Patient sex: M
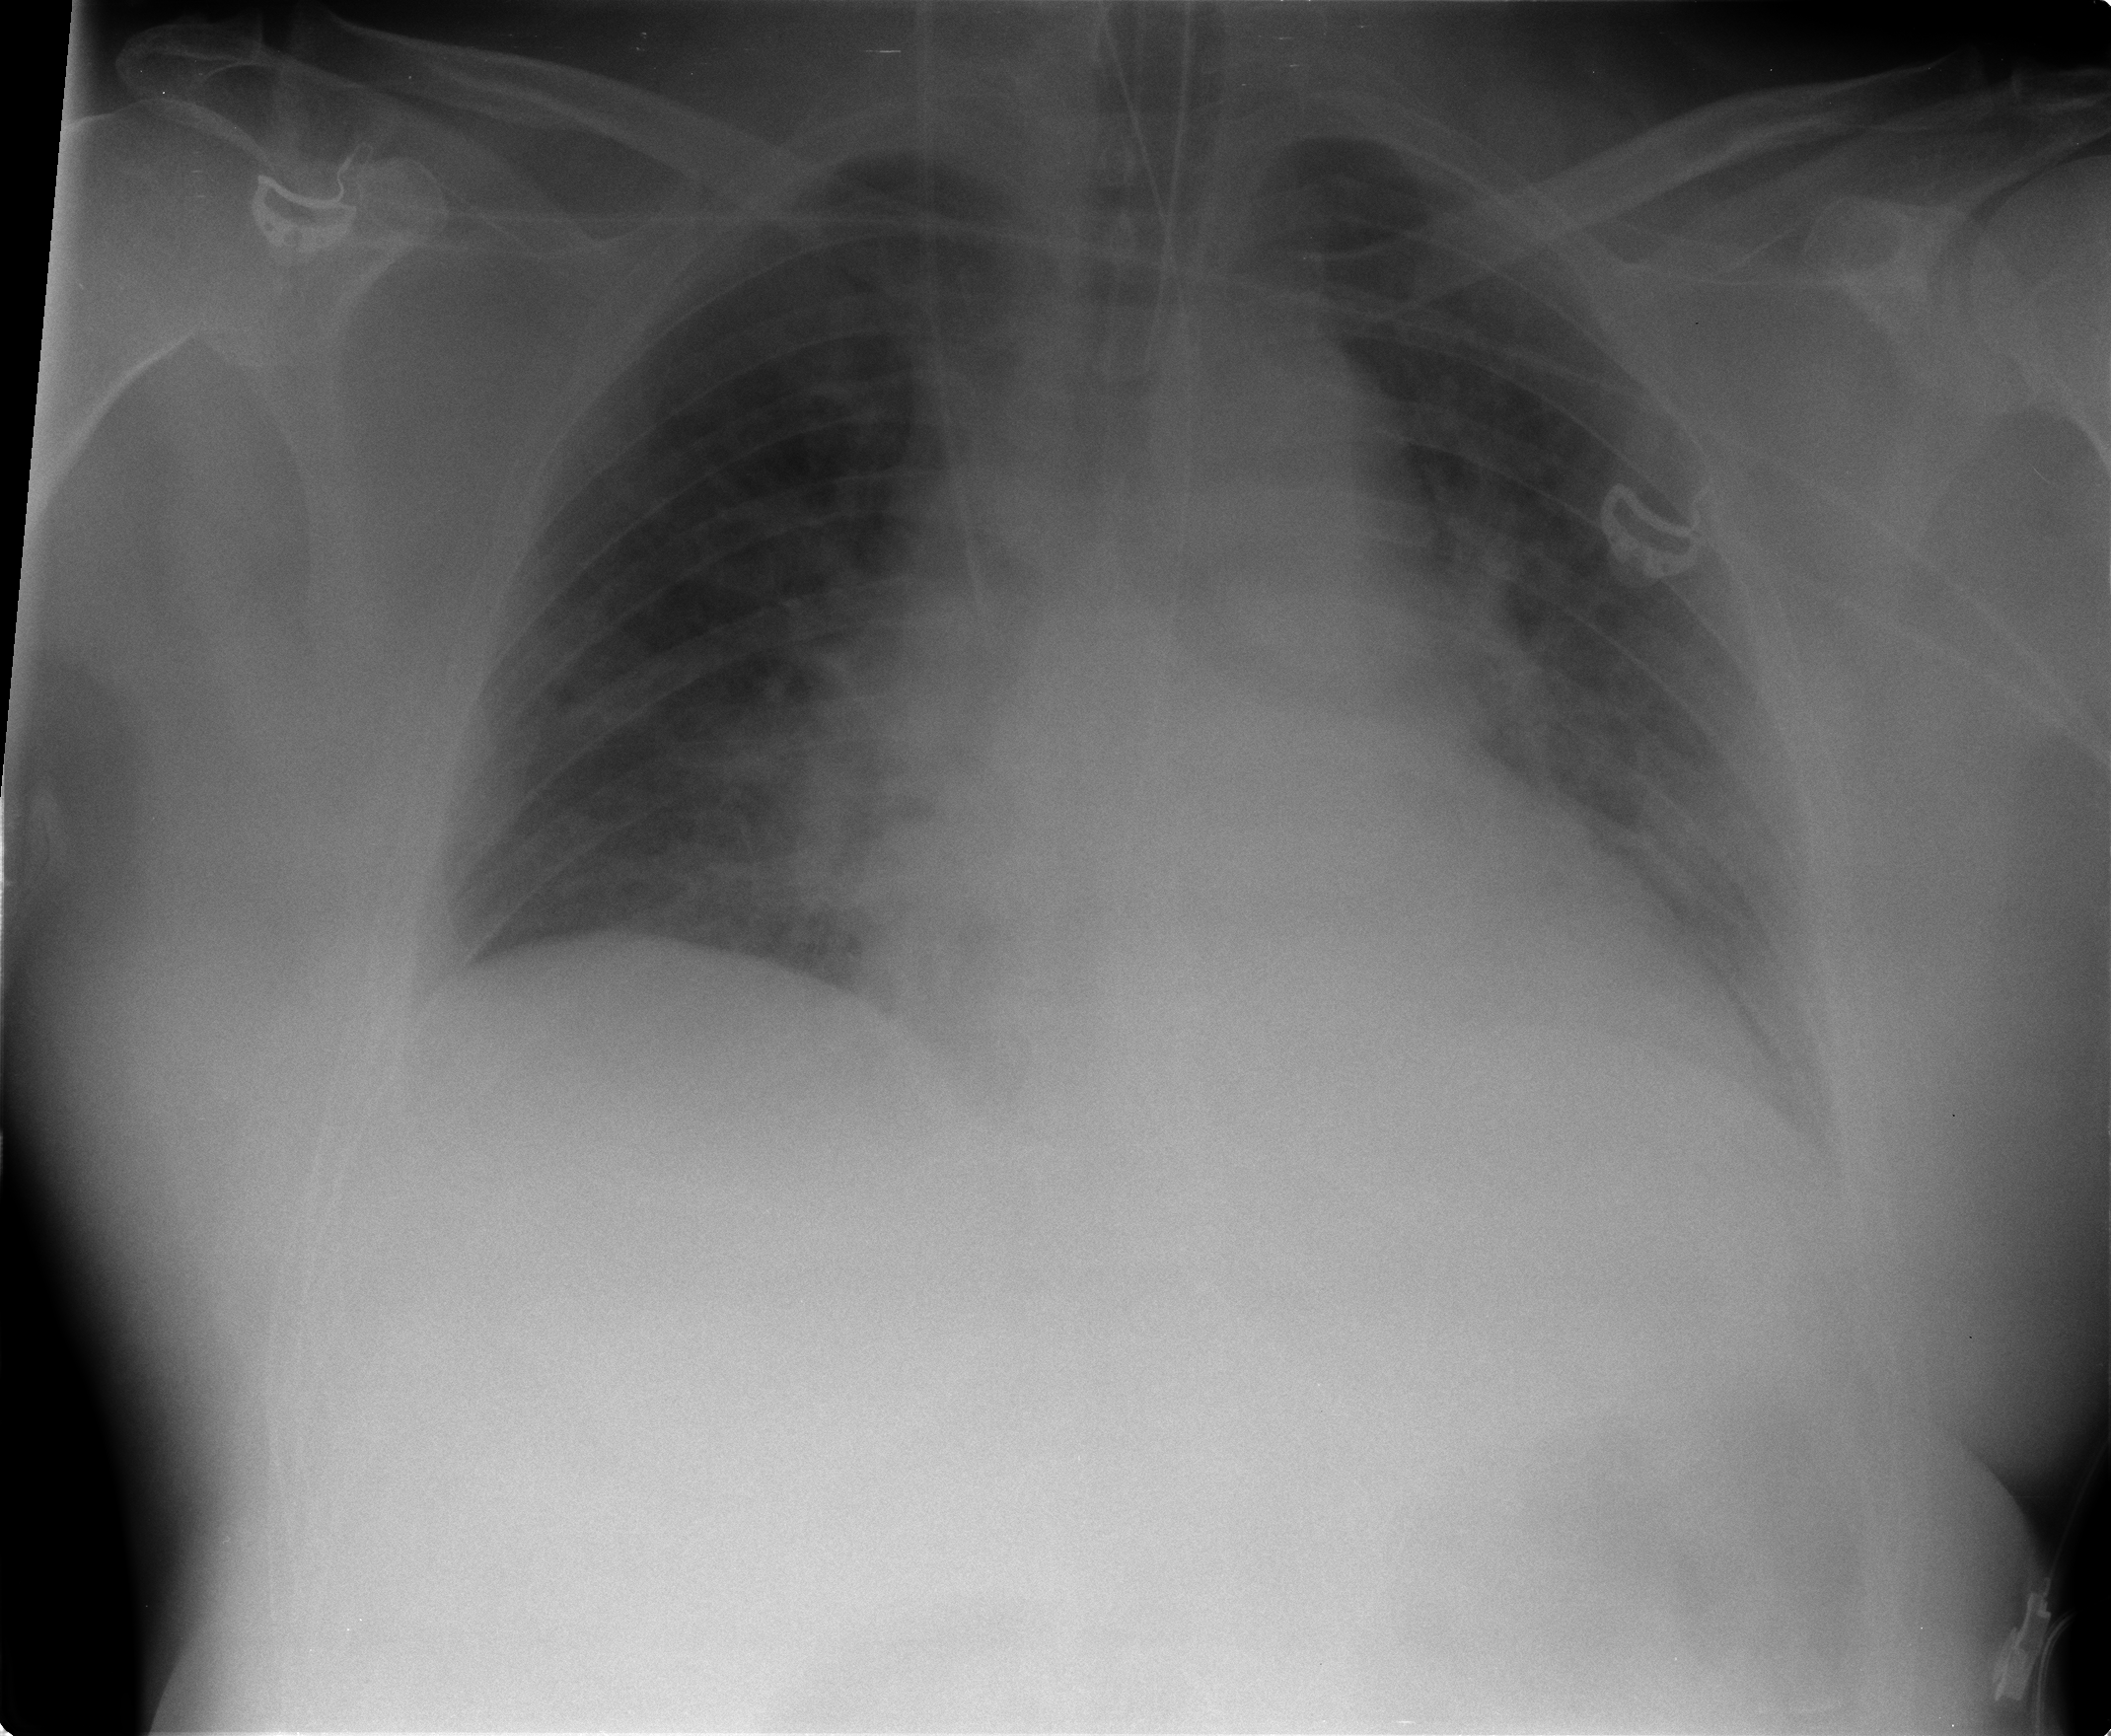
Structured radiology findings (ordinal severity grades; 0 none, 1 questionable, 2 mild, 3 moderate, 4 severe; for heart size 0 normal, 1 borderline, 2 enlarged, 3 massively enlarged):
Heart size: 1
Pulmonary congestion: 1
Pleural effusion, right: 0
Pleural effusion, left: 0
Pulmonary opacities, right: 2
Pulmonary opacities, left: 0
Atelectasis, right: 0
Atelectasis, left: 0